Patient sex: M
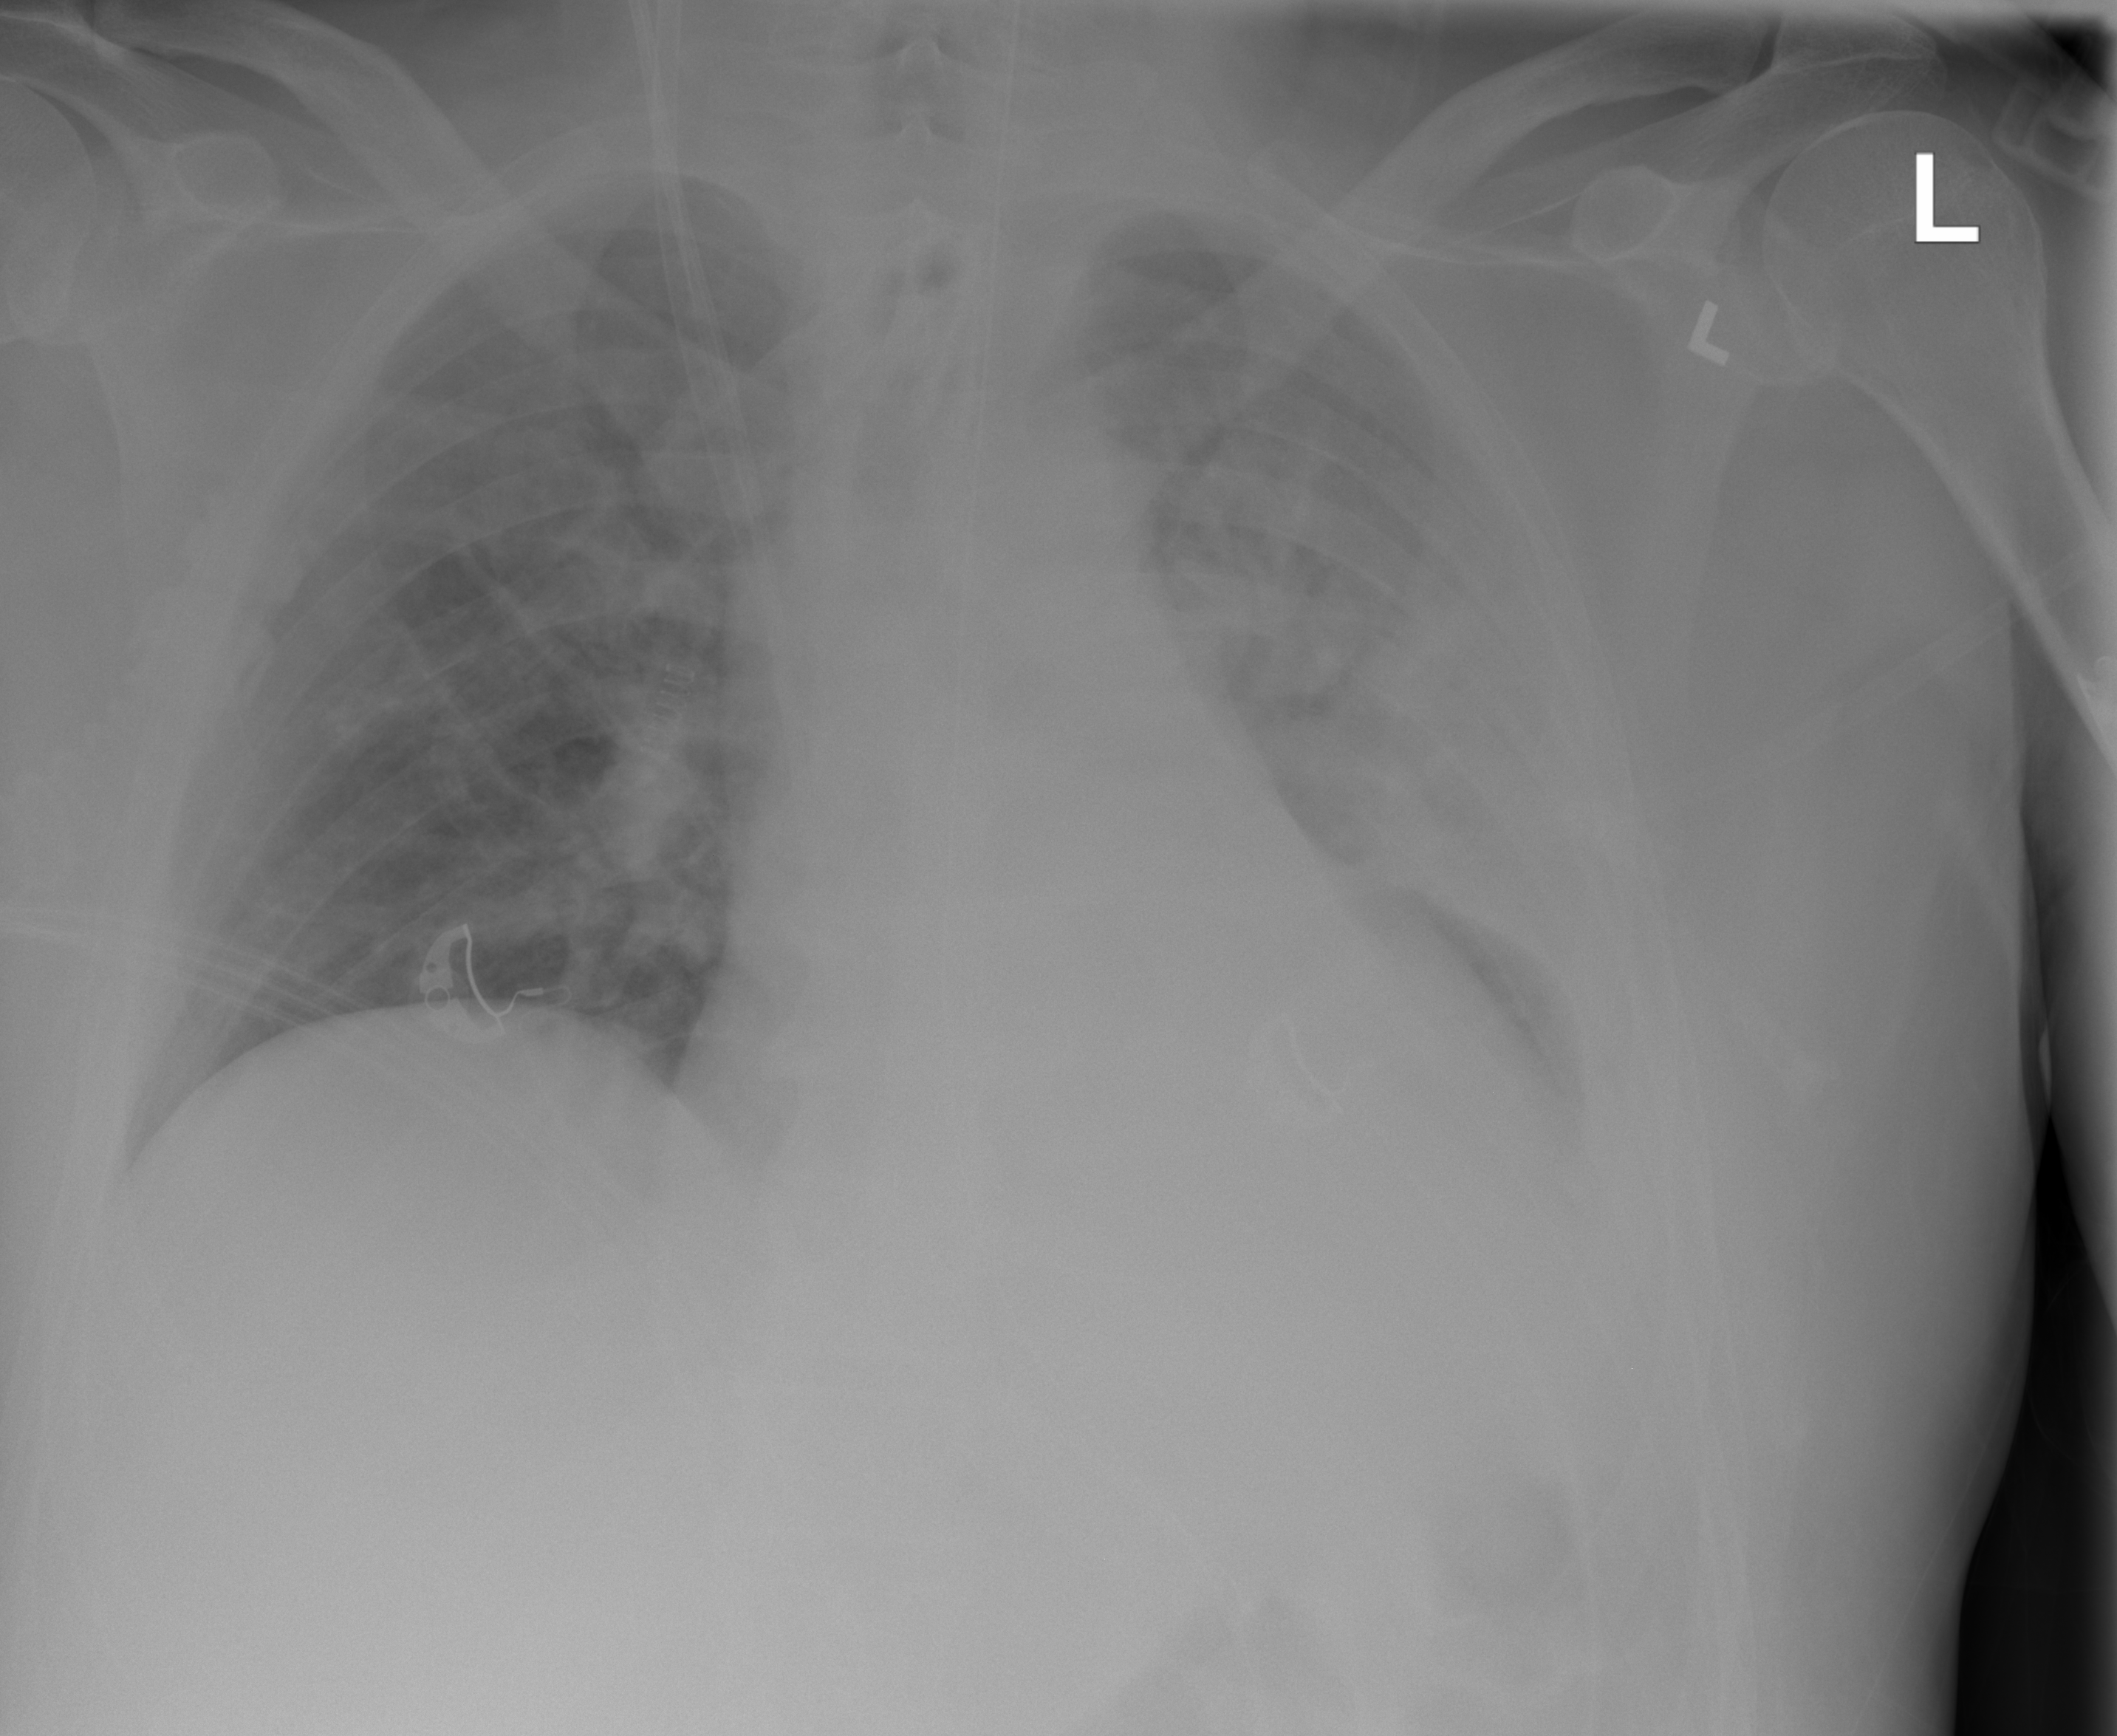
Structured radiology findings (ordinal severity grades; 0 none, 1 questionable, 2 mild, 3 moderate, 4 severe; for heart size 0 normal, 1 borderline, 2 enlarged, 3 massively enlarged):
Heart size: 2
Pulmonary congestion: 2
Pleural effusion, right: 0
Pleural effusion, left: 2
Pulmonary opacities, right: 2
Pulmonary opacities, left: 3
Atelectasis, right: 0
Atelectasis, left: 4